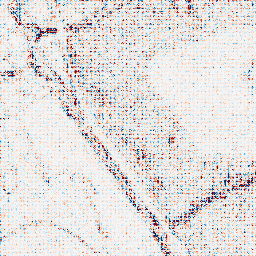
Category: wavelet
Decomposition family: wavelet_reverse_biorthogonal
Decomposition parameters: wavelet: rbio5.5
level: 1
Upsampling method: sinc_blackman
Upsampling parameters: scale: 4
kernel_size: 4
Upsampling scale: 4